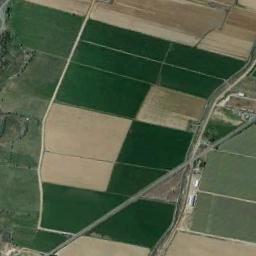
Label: rectangular_farmland